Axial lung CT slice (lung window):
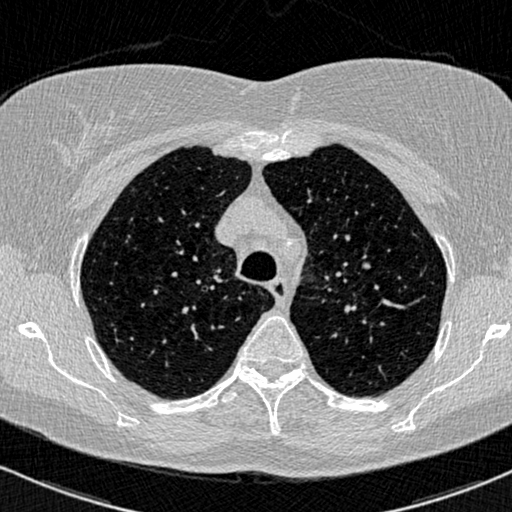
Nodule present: yes
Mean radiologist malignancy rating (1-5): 2.75